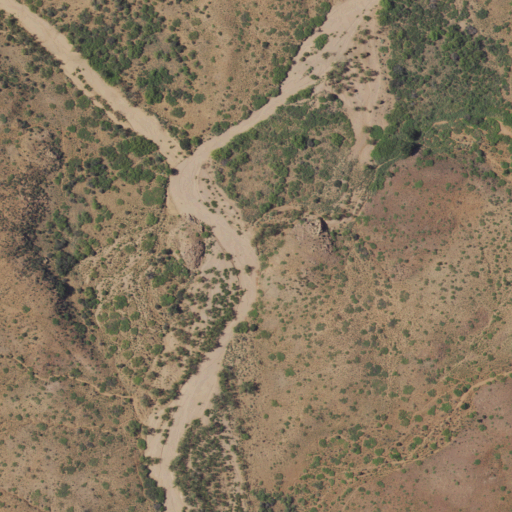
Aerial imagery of valley in New Mexico named JPB Draw containing shrub and grassland